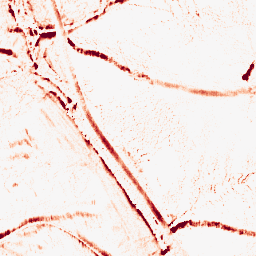
Category: morphological
Decomposition family: morphological_ellipse
Decomposition parameters: operation: opening
width: 10
height: 5
Upsampling method: cubic_mitchell
Upsampling parameters: scale: 8
Upsampling scale: 8